Question: I'm new in 'UICollectionView' and I decided to create a test using 'UICollectionView' programmatically. So I created a new 'SingleViewApplication' project in Xcode and wrote the follow code:
'''
@interface GzViewController ()
@property (nonatomic, strong) UICollectionView *collectionView;
@property (nonatomic, strong) NSArray *items;
@end
@implementation GzViewController
- (void)viewDidLoad{
[super viewDidLoad];
self.items = @[@"Address Book", @"Contact", @"Email", @"Phone", @"SMS", @"Free Text", @"URL", @"WiFi"];
UICollectionViewFlowLayout *flowLayout = [[UICollectionViewFlowLayout alloc] init];
self.collectionView = [[UICollectionView alloc] initWithFrame:[self.view frame] collectionViewLayout:flowLayout];
[self.collectionView setDataSource:self];
[self.collectionView setDelegate:self];
[self.collectionView registerClass:[UICollectionViewCell class] forCellWithReuseIdentifier:@"Cell"];
[self.view addSubview:self.collectionView];
}
#pragma mark - UICollectionView Datasource
- (NSInteger)collectionView:(UICollectionView *)view numberOfItemsInSection:(NSInteger)section {
return 1;
}
- (NSInteger)numberOfSectionsInCollectionView: (UICollectionView *)collectionView {
return [self.items count];
}
- (UICollectionViewCell *)collectionView:(UICollectionView *)cv cellForItemAtIndexPath:(NSIndexPath *)indexPath {
UICollectionViewCell *cell = [cv dequeueReusableCellWithReuseIdentifier:@"Cell" forIndexPath:indexPath];
cell.backgroundColor = [UIColor whiteColor];
return cell;
}
#pragma mark - UICollectionViewDelegateFlowLayout
- (CGSize)collectionView:(UICollectionView *)collectionView layout:(UICollectionViewLayout*)collectionViewLayout sizeForItemAtIndexPath:(NSIndexPath *)indexPath {
CGSize retval = CGSizeMake(80, 80);
return retval;
}
- (UIEdgeInsets)collectionView:
(UICollectionView *)collectionView layout:(UICollectionViewLayout*)collectionViewLayout insetForSectionAtIndex:(NSInteger)section {
return UIEdgeInsetsMake(5, 20, 5, 5);
}
'''
And the result was this:

What I have to do to get the 'UICollectionView' with two columns on the screen ?
OSX 10.8.3
Xcode 4.6.2
iOS 6.1
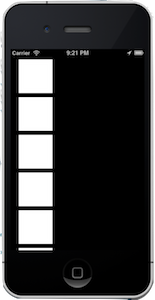
Answer: You need to switch what you're retuning in numberOfItems and numberOfSections, so that you have only 1 section, not multiple sections with one item per section. Also, change your edge insets to something like (5,60,5,60).